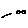
Label: car